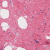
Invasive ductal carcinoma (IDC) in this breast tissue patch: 0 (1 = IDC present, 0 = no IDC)